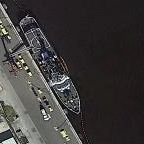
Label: combat